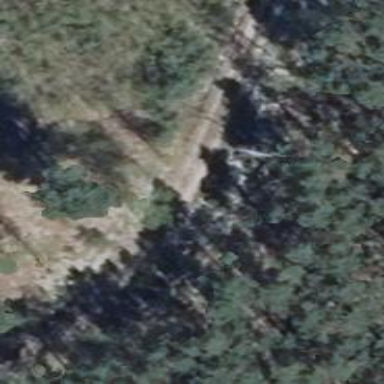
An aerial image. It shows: Sandy track with grade 4 track type. There is cutline along the track.